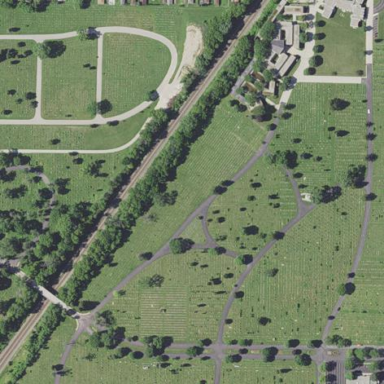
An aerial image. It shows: Cemetery.